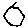
Label: hexagon